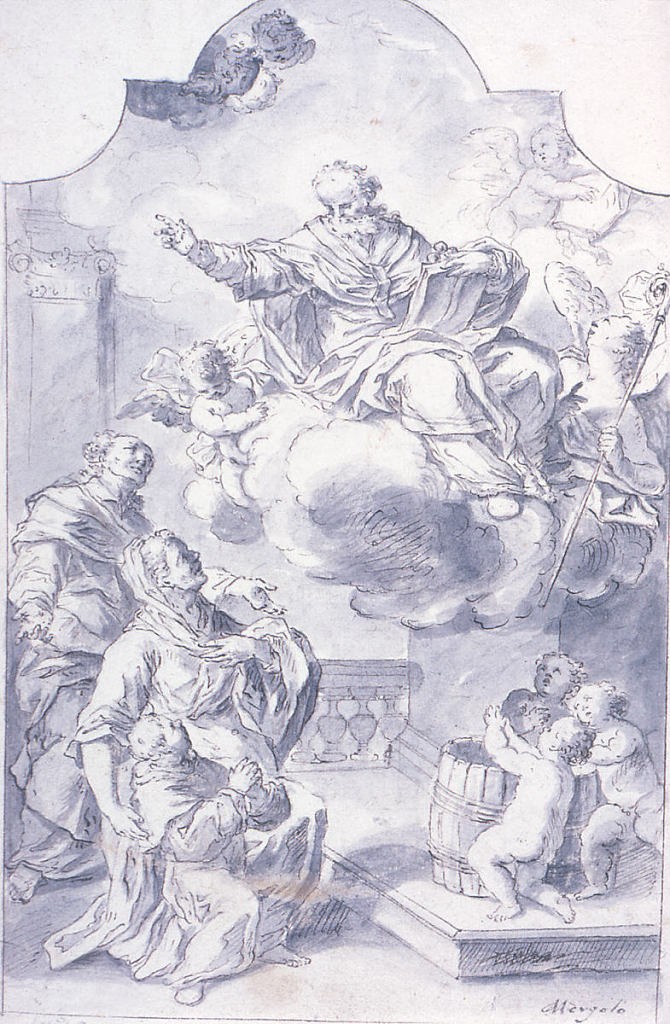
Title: A Votive Image of a Boy Presented by his Parents to St. Nicholas of Bari
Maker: Francesco Saverio Mergolo, Italian, 1746–1786
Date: late 18th century
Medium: Brush and brown and gray wash, pen and brown ink on paper
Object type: Drawing
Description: The Saint is sitting on clouds, with book and three balls, blessing.  Surrounded by angels, two of them with mitre and crozier.  Below, at left:  The father standing, mother and son kneeling.  At right a tub surrounded by three children.